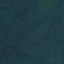
Land use / land cover: Forest